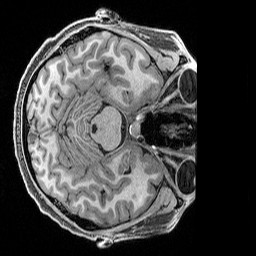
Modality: T1w
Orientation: axial
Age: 26
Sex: male
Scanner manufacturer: siemens
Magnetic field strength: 3 T
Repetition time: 2.5 s
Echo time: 0.00296 s